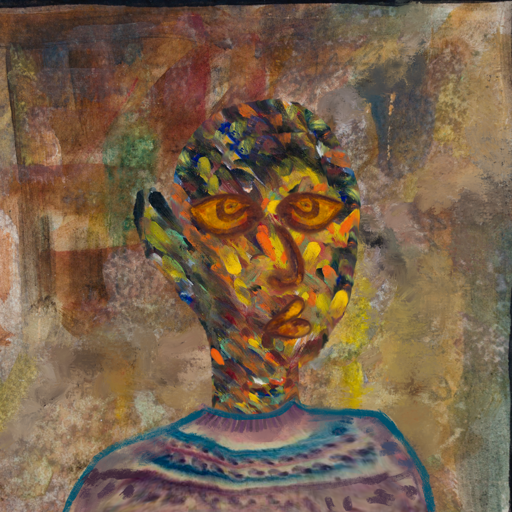
Background: Mosgoul, Head And Neck Side: An_Impression, Face Side: Comrade, Bust: HillGirl, Hair Side: Blank, Head Accessory: Blank, Second Necklace: Blank, Necklace: Blank, Baby: Blank